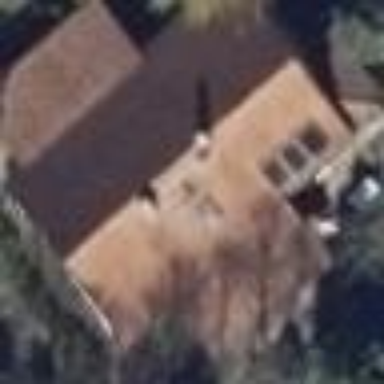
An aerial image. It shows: House with flat red roof.